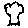
Label: tree